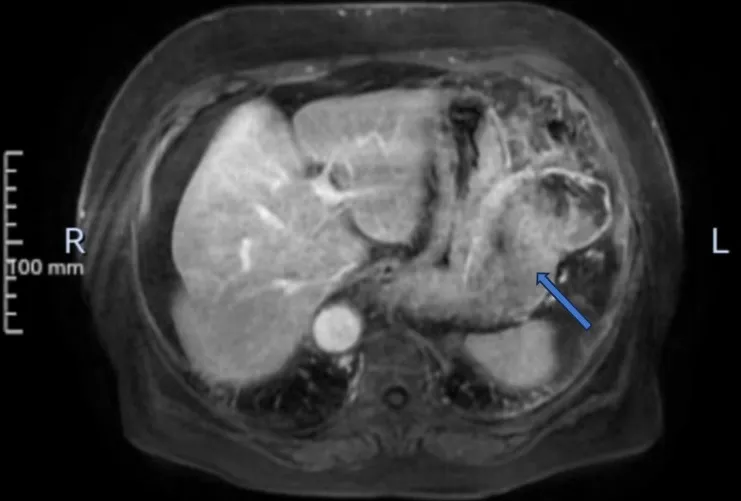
MRI of midsection, with the marked areas representing lesions.
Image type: radiology (mri)